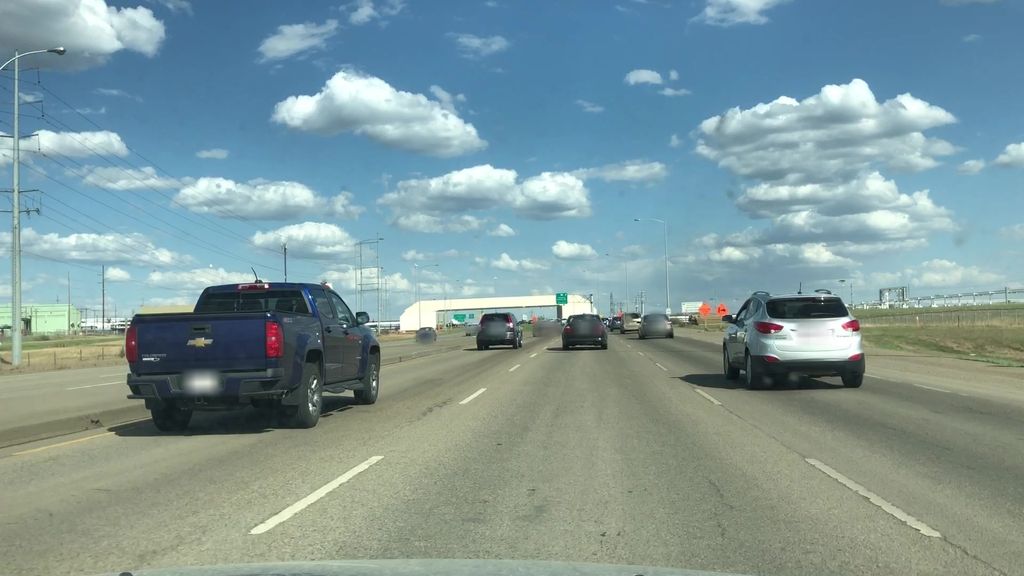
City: edmonton